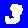
Digit: 3